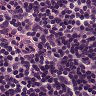
Metastatic tissue present: no